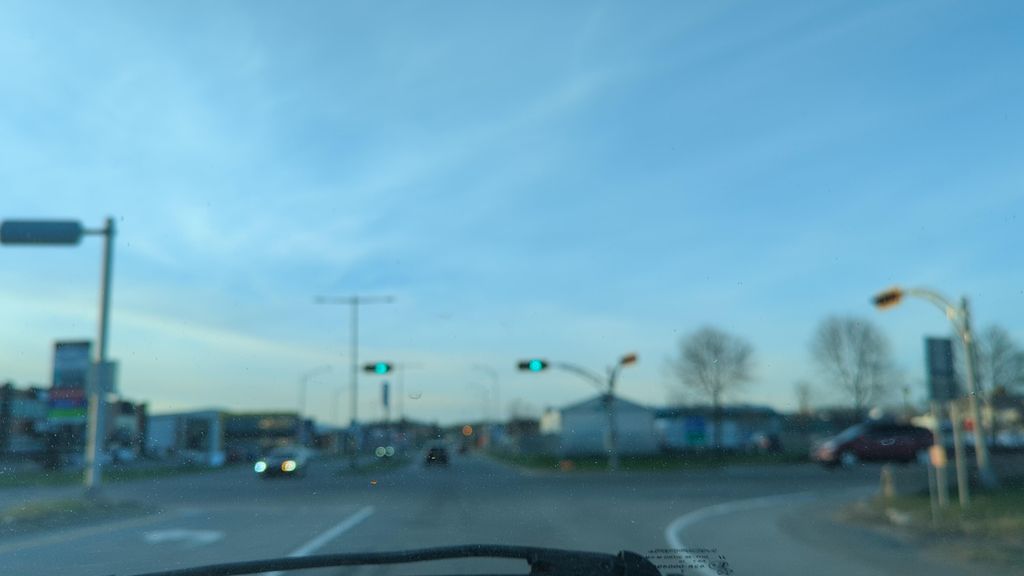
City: quebec_city